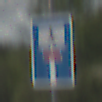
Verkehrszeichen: SackgasseFussgaengerDurchlaessig
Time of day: Midday
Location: Outdoor (Nature)
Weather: PartlyCloudy
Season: NotSpecified
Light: Natural